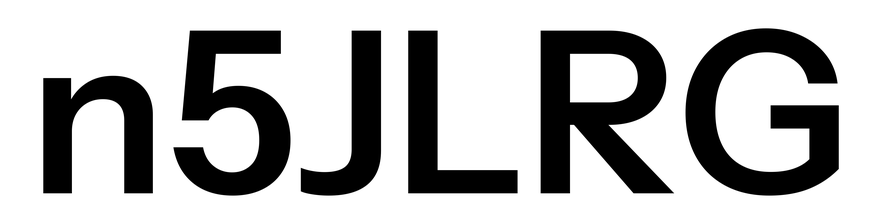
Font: InstrumentSans_SemiBold